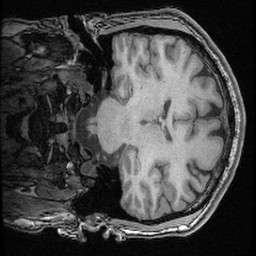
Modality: T1w
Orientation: coronal
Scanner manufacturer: ge
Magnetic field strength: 3 T
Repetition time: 0.008572 s
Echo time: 0.003384 s